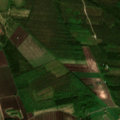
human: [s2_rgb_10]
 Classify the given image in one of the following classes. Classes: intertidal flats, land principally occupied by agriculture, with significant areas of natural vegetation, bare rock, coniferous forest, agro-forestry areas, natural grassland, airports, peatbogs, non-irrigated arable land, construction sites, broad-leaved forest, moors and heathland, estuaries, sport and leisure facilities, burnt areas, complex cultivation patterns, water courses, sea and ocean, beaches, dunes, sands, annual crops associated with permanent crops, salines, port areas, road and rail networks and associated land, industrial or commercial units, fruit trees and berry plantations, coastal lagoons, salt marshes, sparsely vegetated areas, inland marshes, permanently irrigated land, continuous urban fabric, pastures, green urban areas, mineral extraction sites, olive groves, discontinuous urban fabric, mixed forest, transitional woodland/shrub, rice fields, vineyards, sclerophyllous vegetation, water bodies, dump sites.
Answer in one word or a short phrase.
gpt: non-irrigated arable land, land principally occupied by agriculture, with significant areas of natural vegetation, coniferous forest, mixed forest